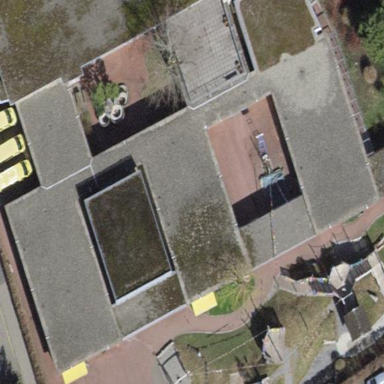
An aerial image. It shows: School building.